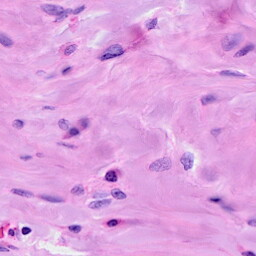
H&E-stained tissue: Breast